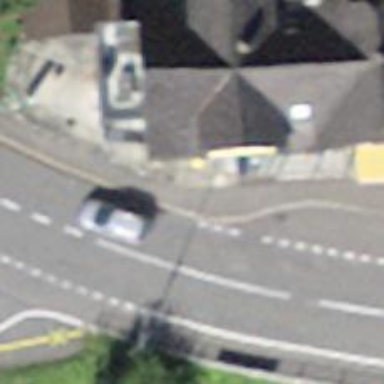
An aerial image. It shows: Post box.